Question: I'm trying to emulate iOS's action sheet in CSS.

My idea is to make the action sheet a fixed position element that is always just below the webpage. When I need to show the action sheet, I do a translate transform.
'''
____________
| |
| |
| Webpage |
| |
| |
|___________|
| |
| Sheet |
|_________|
'''
'''
____________
| |
| Webpage |
| _________ |
|| ||
|| Sheet ||
||_________||
'''
It's easy when the action sheet has a static height. I can just hardcode all the values:
'''
#sheet {
position: fixed;
left: 0;
bottom: -12em;
height: 12em;
transition: all 0.5s ease-out;
}
#sheet.opened {
transform: translate(0, -12em);
}
'''
I don't know what to do when there are variable number of buttons in the action sheet, which affect the height of the whole sheet.
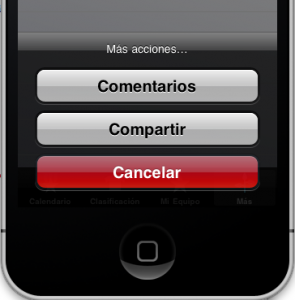
Answer: See here: <URL>
You can instead toggle the height between '0' and normal, but this requires a little bit of javascript:
'''
var height = $("#action").height();
$("#action").height(height);
$("#home").click(function(){
var $act = $("#action");
$act.toggleClass("active");
$act.css("height", $act.hasClass("active") ? height : "0");
});
'''
Relevant CSS:
'''
#action{
height:0;
position:absolute;
bottom:0;
width:100%;
-webkit-transition:height .2s linear;
}
'''